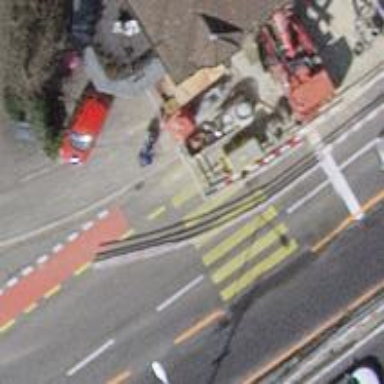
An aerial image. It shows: Zebra crossing.